Question: I am trying to make an AJAX call (pure JavaScript) for storing an user in DB.
My java script file contains the following code:
'''
var url="interfata_db.php";
xmlhttp.onreadystatechange=function(){
alert('ready state ' + xmlhttp.readyState + ' status ' + xmlhttp.status);
if (xmlhttp.readyState==4 && xmlhttp.status==200)
{
alert(xmlhttp.responseText);
}
};
xmlhttp.open("POST",url,true);
xmlhttp.setRequestHeader("Content-type","application/x-www-form-urlencoded");
xmlhttp.send("tag=" + tag + "&name=" + nume + "&first_name=" + prenume + "&email=" + email + "&password=" + parola1);
'''
In 'interfata_db.php' I set the header:
'''
header('Content-type: application/json');
'''
and I built the response that is returned as JSON:
'''
echo json_encode($response);
'''
The problem is that when I make the AJAX call the status is 0 for readyState = 4.
In Chrome Developer Tool 'interfata_db.php' appears to be cancelled.

I want to mention also that the user is stored successfully if it doesn't exist already.
What should I do to get the status 200?
Thanks!
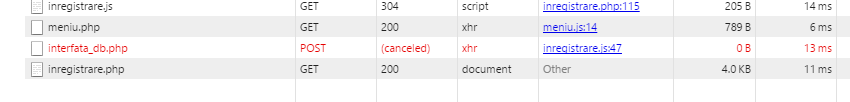
Answer: You are not canceling the action that is causing the page to navigate away. You need to stop it with <URL> or returning false to stop the default action.